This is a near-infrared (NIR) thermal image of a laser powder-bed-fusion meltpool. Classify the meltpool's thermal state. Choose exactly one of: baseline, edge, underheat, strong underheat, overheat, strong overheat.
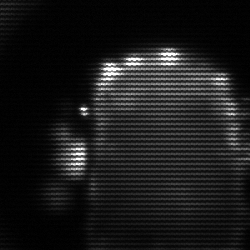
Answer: baseline